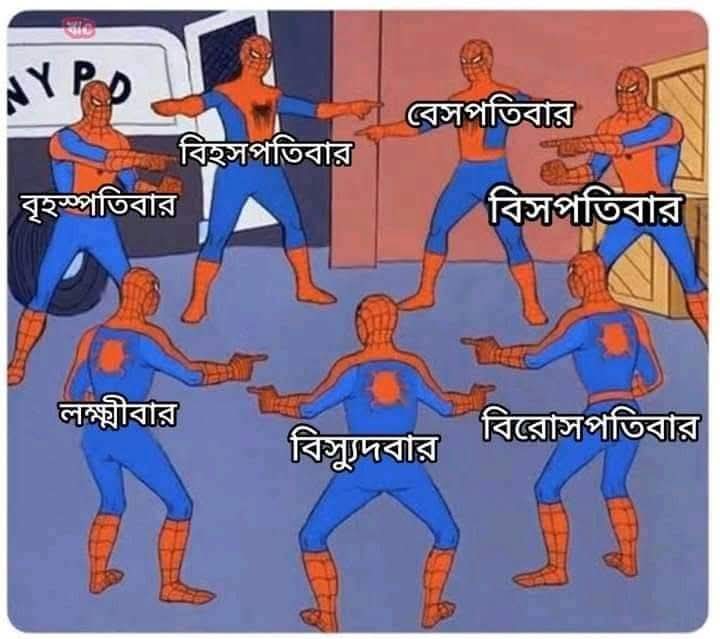
Text: বিহসপতিবার
বেসপতিবার
বৃহস্পতিবার
বিসপতিবার
লক্ষ্মীবার
বিস্যুদবার
বিরোসপতিবার
Label: Non Hate